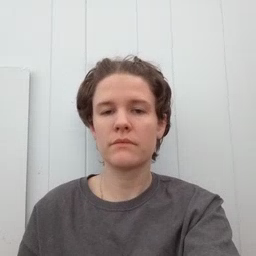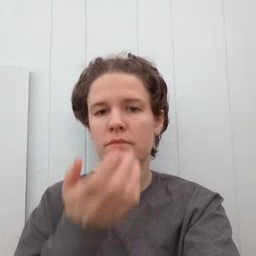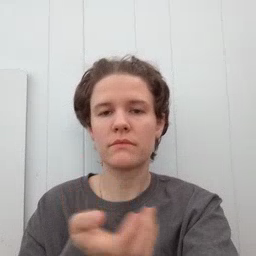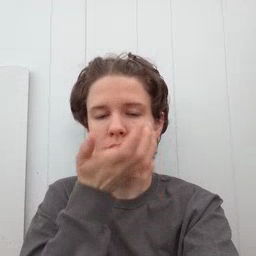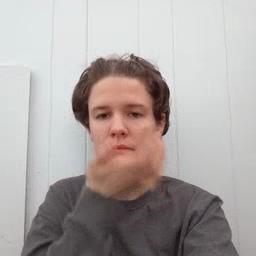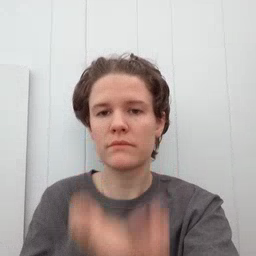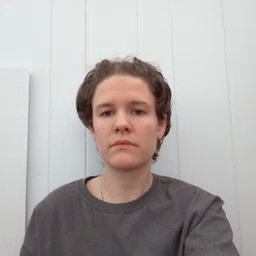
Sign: grass